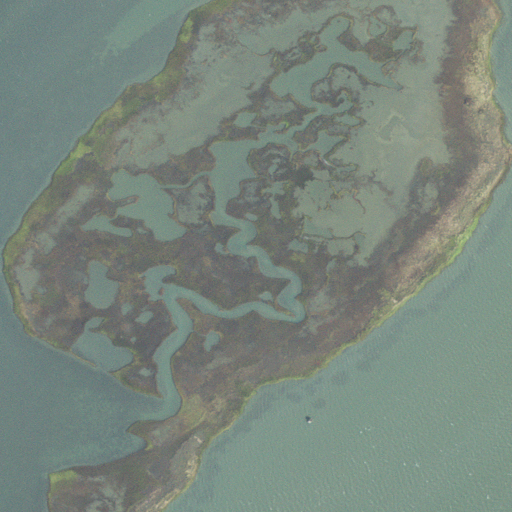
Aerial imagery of island in North Carolina named Inner Grass Lump containing herbaceous wetlands and open water